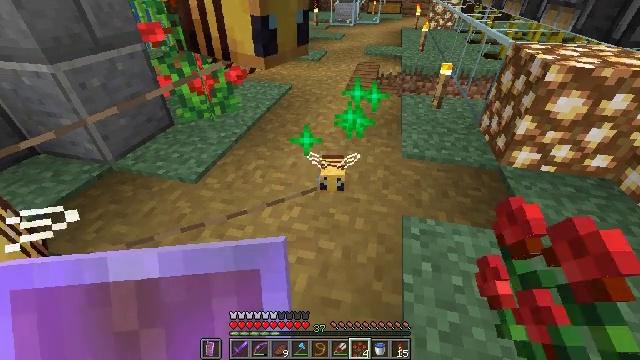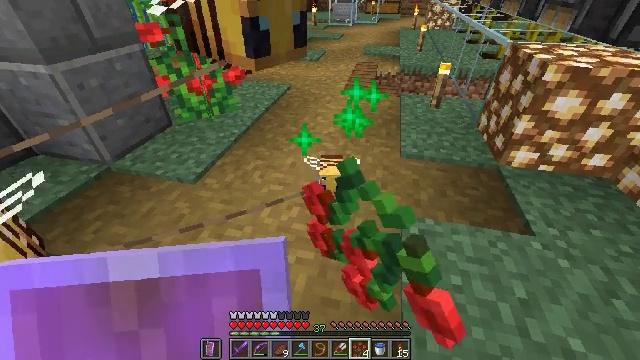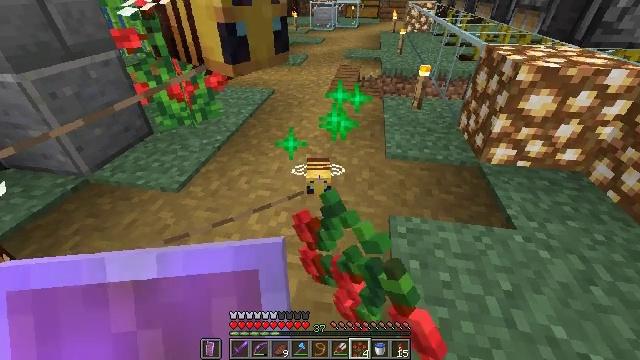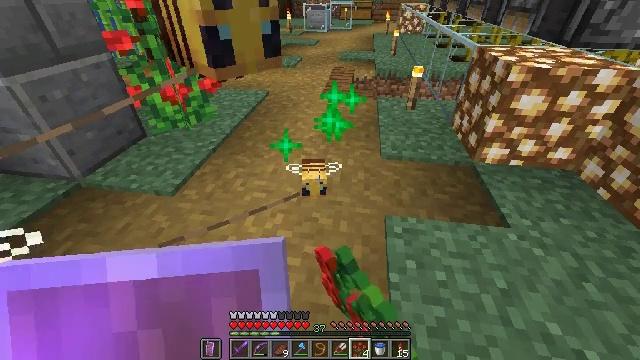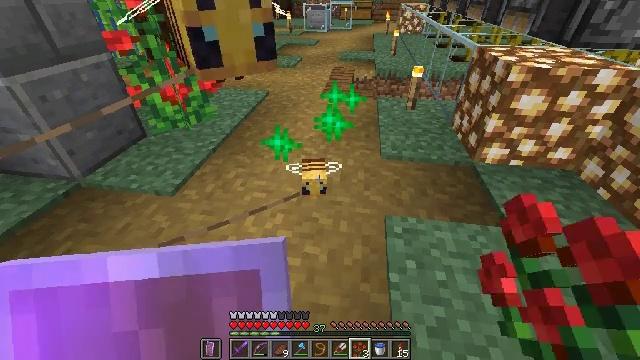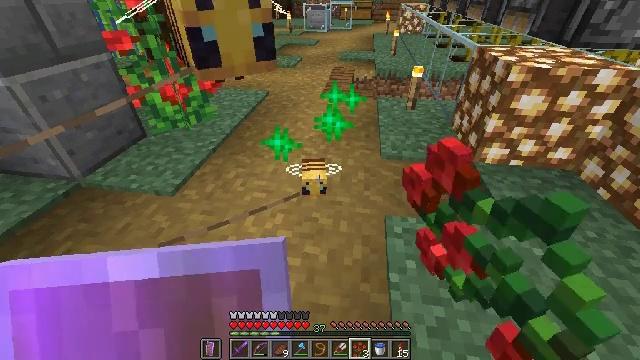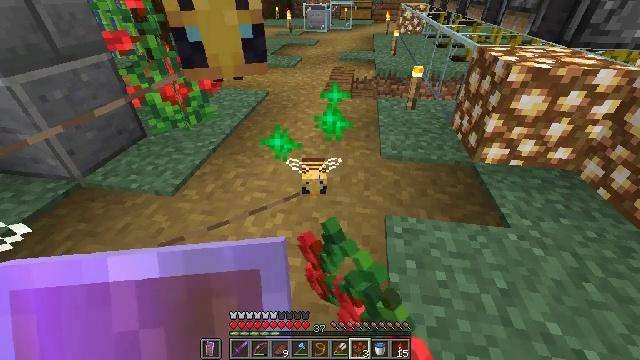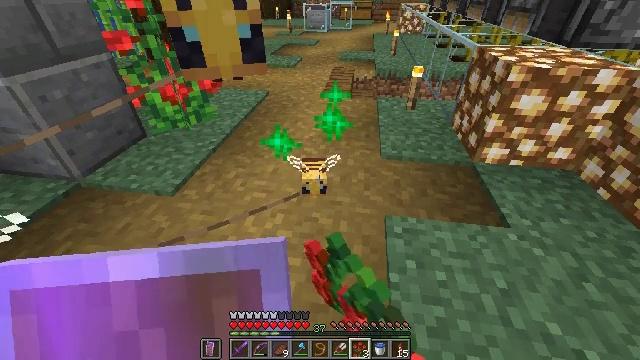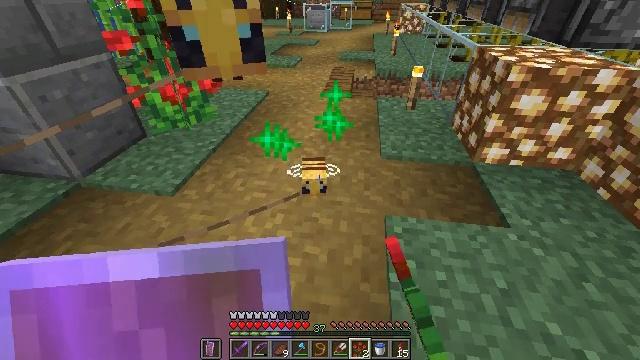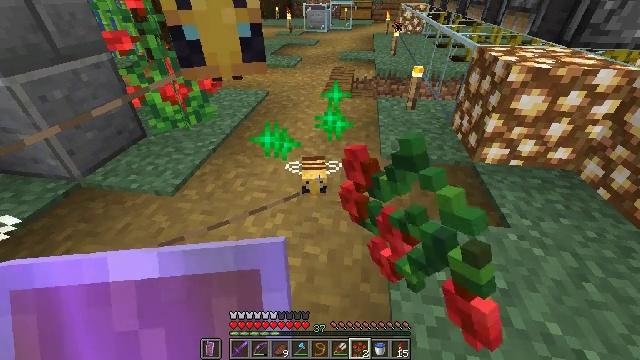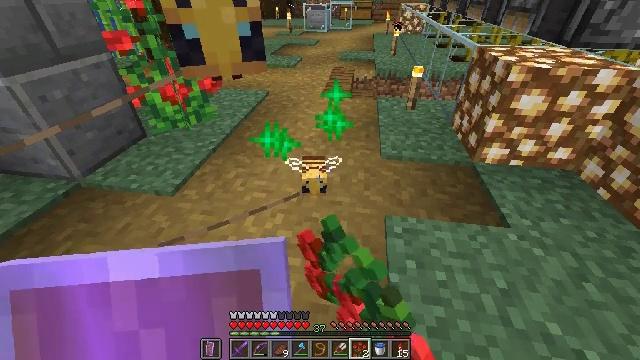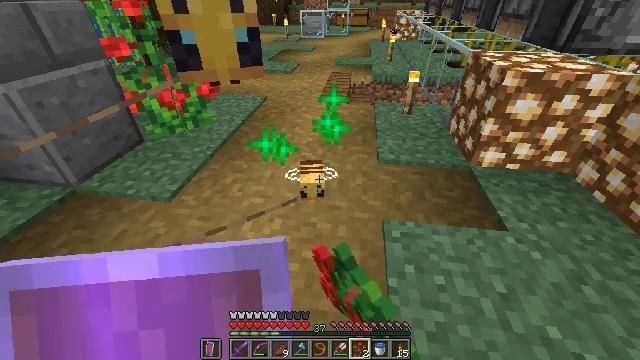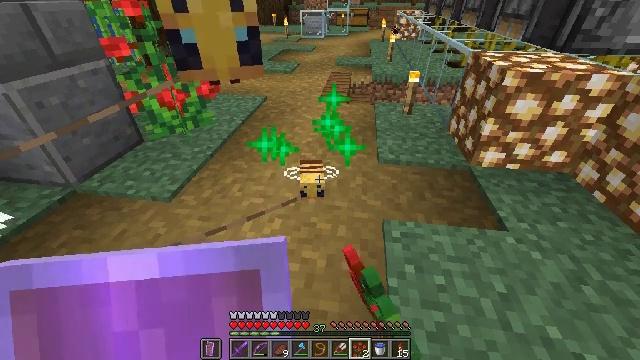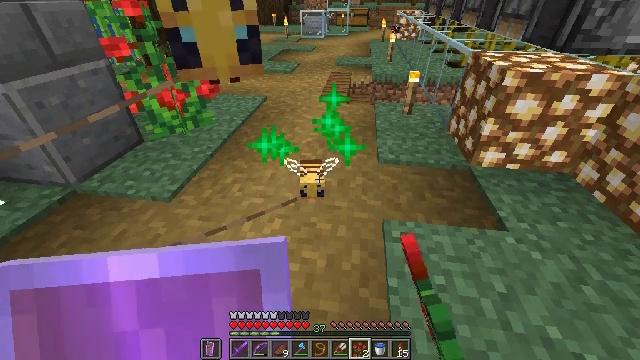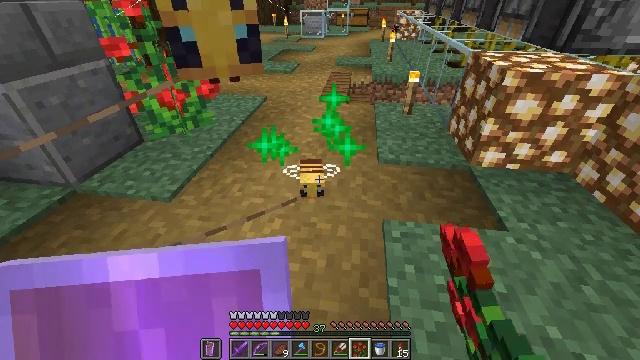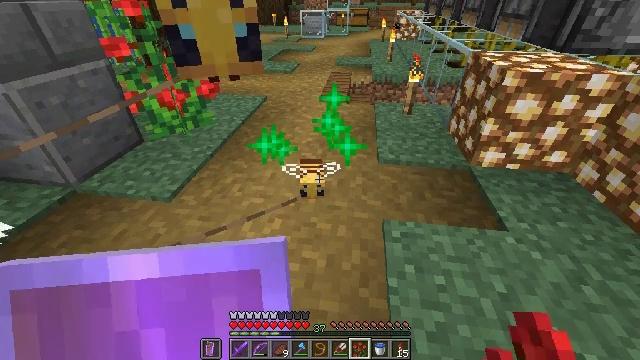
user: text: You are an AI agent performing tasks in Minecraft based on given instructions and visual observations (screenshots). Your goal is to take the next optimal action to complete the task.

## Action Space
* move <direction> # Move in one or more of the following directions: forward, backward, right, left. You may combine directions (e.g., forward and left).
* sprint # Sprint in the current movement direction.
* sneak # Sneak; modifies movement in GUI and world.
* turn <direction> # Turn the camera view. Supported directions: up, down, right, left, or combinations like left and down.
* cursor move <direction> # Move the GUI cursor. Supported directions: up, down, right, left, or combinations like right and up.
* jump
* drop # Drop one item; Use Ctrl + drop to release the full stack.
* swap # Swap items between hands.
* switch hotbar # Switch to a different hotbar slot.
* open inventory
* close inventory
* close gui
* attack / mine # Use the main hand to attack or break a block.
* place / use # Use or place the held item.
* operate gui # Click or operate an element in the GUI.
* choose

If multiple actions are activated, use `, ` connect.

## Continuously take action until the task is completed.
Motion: motion action
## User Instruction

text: Harvest the rose bush for its flowers.
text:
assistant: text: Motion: use / place
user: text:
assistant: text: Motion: turn right, use / place
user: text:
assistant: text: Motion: turn right, use / place
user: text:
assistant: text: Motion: use / place
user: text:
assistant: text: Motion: use / place
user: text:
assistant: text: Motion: use / place
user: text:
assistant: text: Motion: use / place
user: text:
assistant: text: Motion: use / place
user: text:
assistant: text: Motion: use / place
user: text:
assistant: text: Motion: no_op
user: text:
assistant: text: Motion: turn up
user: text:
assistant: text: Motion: no_op
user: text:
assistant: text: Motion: no_op
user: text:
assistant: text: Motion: no_op
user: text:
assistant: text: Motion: no_op
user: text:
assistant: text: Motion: no_op
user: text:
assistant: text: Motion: no_op
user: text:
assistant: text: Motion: no_op
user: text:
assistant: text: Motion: no_op
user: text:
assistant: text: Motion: no_op
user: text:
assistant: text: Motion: no_op
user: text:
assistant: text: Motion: no_op
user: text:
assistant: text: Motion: no_op
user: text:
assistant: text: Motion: no_op
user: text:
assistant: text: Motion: no_op
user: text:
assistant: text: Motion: no_op
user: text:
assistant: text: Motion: no_op
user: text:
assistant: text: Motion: no_op
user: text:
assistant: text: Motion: no_op
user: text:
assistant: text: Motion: no_op